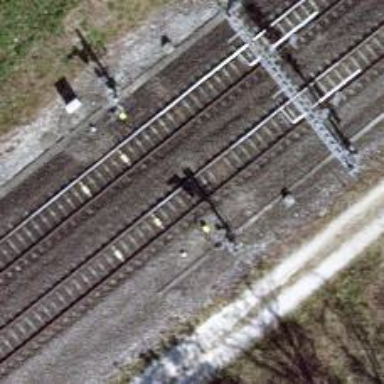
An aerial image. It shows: Railway signal.